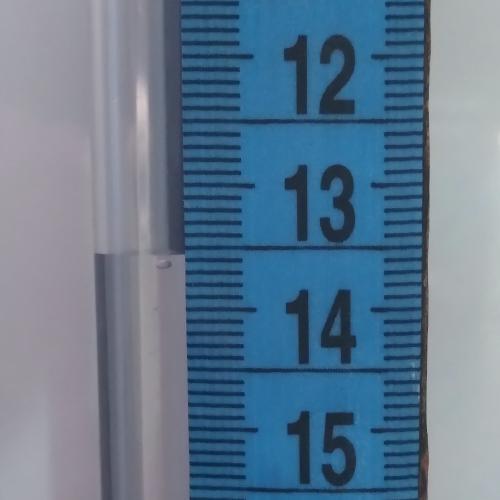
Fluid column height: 13.6 cm